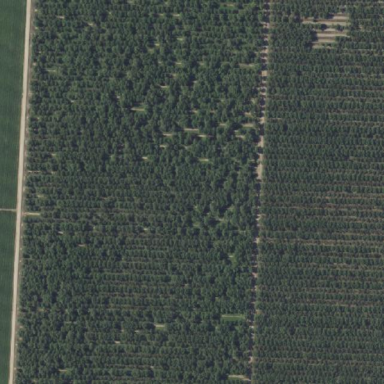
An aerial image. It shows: Orchard filled with almond trees.